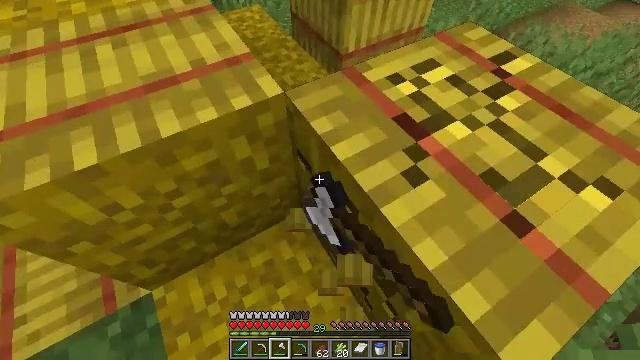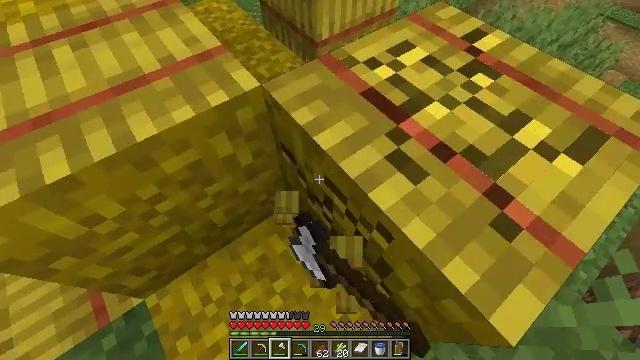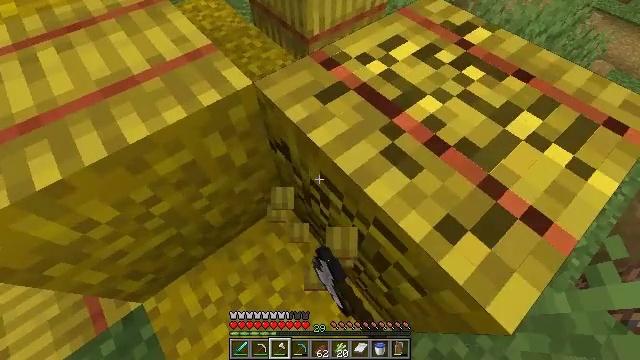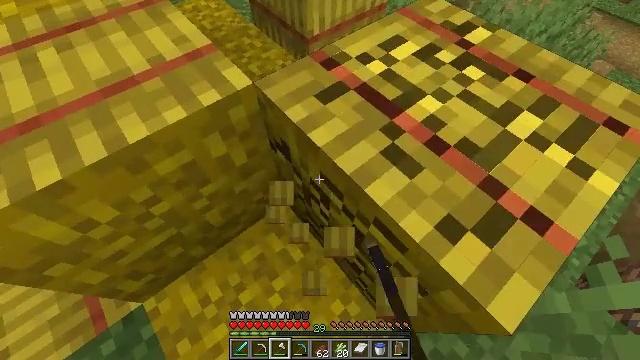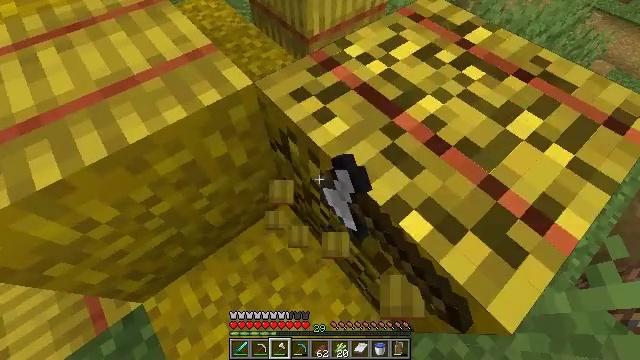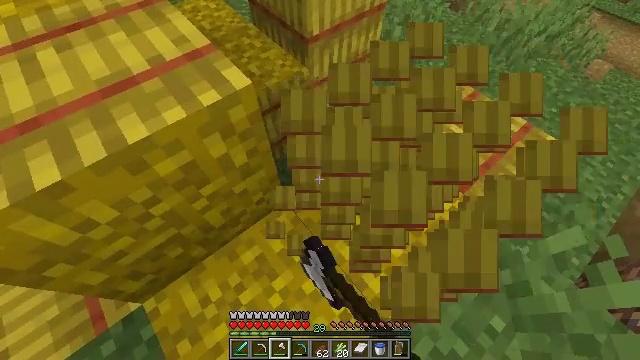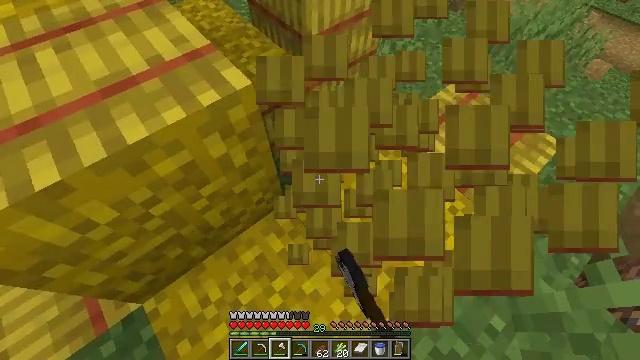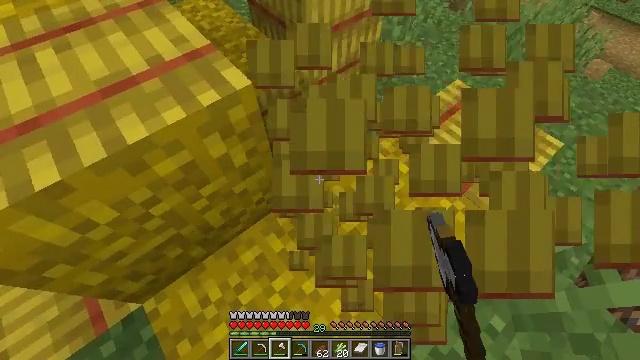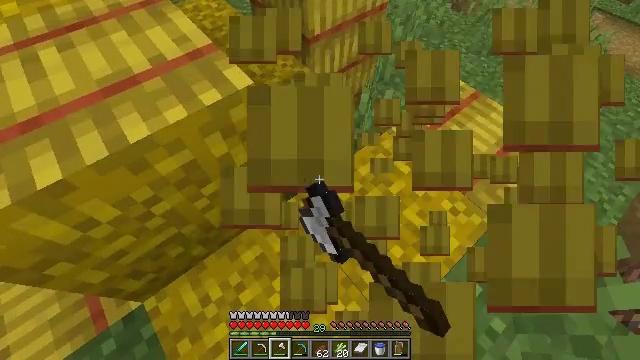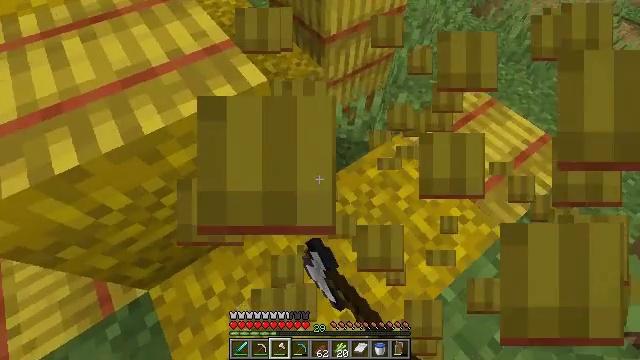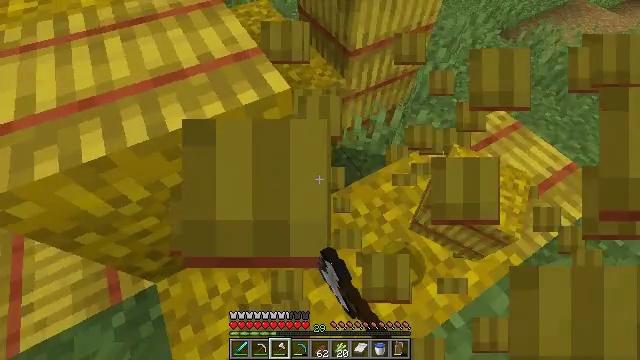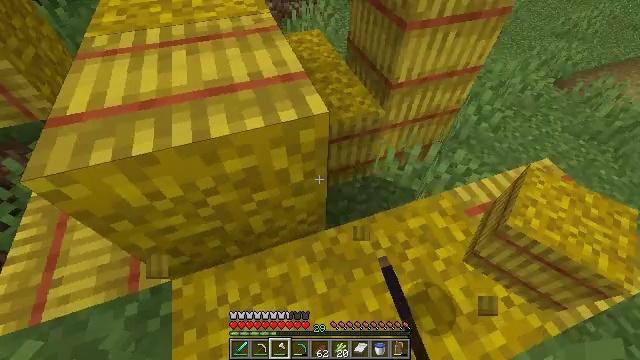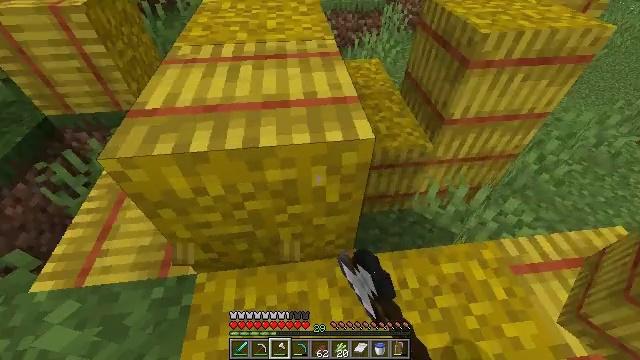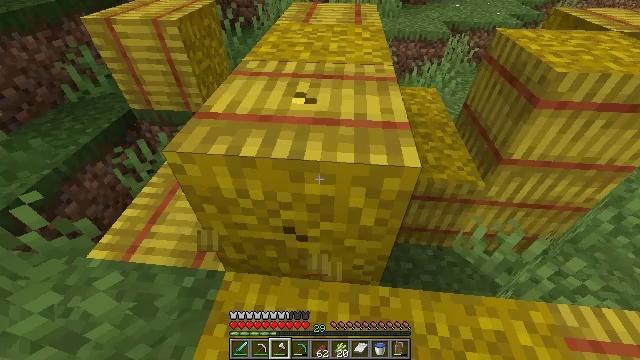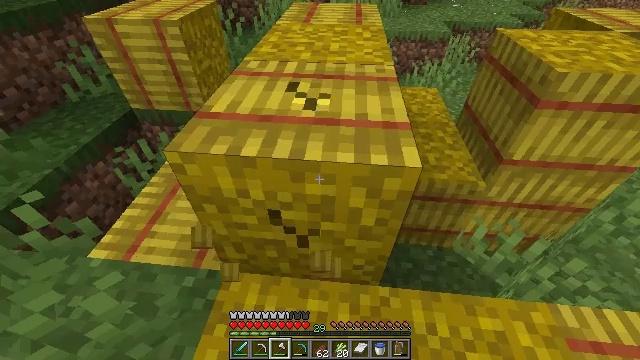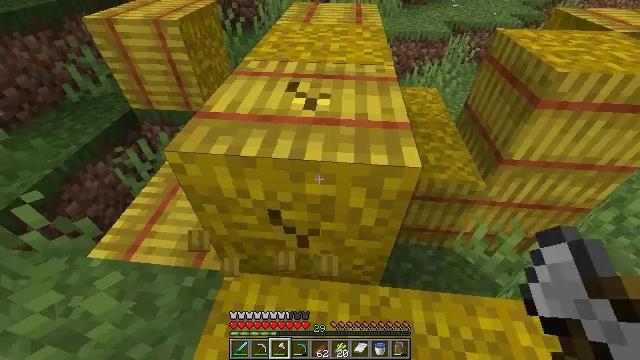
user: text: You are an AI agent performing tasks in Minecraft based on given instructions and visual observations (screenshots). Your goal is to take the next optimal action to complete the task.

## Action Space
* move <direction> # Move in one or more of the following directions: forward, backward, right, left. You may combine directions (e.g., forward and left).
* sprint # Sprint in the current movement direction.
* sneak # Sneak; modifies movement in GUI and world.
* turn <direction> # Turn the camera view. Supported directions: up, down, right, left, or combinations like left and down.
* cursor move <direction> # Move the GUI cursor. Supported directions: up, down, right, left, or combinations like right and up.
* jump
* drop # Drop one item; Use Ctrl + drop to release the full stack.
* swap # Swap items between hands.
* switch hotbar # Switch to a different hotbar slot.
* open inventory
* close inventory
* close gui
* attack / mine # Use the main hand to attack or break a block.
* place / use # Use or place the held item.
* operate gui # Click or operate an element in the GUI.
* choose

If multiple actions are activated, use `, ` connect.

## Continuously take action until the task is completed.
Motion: motion action
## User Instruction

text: Mine a hay block from the field.
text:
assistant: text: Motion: turn right and down, attack / mine
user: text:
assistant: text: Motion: turn right, attack / mine
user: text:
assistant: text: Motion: attack / mine
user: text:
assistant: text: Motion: attack / mine
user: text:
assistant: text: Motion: attack / mine
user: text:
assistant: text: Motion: attack / mine
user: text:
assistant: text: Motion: attack / mine
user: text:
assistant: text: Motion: attack / mine
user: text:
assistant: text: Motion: turn left, attack / mine
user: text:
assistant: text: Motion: turn left and up, attack / mine
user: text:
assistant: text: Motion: turn left and up, attack / mine
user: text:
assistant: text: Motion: turn left and up, attack / mine
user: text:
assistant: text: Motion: turn left and up, attack / mine
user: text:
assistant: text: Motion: attack / mine
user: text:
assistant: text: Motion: attack / mine
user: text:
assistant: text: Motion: turn right, attack / mine
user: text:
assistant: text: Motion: turn right, attack / mine
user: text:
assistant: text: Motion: attack / mine
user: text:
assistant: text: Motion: attack / mine
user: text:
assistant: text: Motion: attack / mine
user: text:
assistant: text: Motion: attack / mine
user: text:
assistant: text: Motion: attack / mine
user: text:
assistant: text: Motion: attack / mine
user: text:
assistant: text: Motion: attack / mine
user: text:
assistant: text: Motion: attack / mine
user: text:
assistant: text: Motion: attack / mine
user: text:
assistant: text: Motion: attack / mine
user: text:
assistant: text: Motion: attack / mine
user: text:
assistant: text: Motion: attack / mine
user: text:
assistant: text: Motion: attack / mine